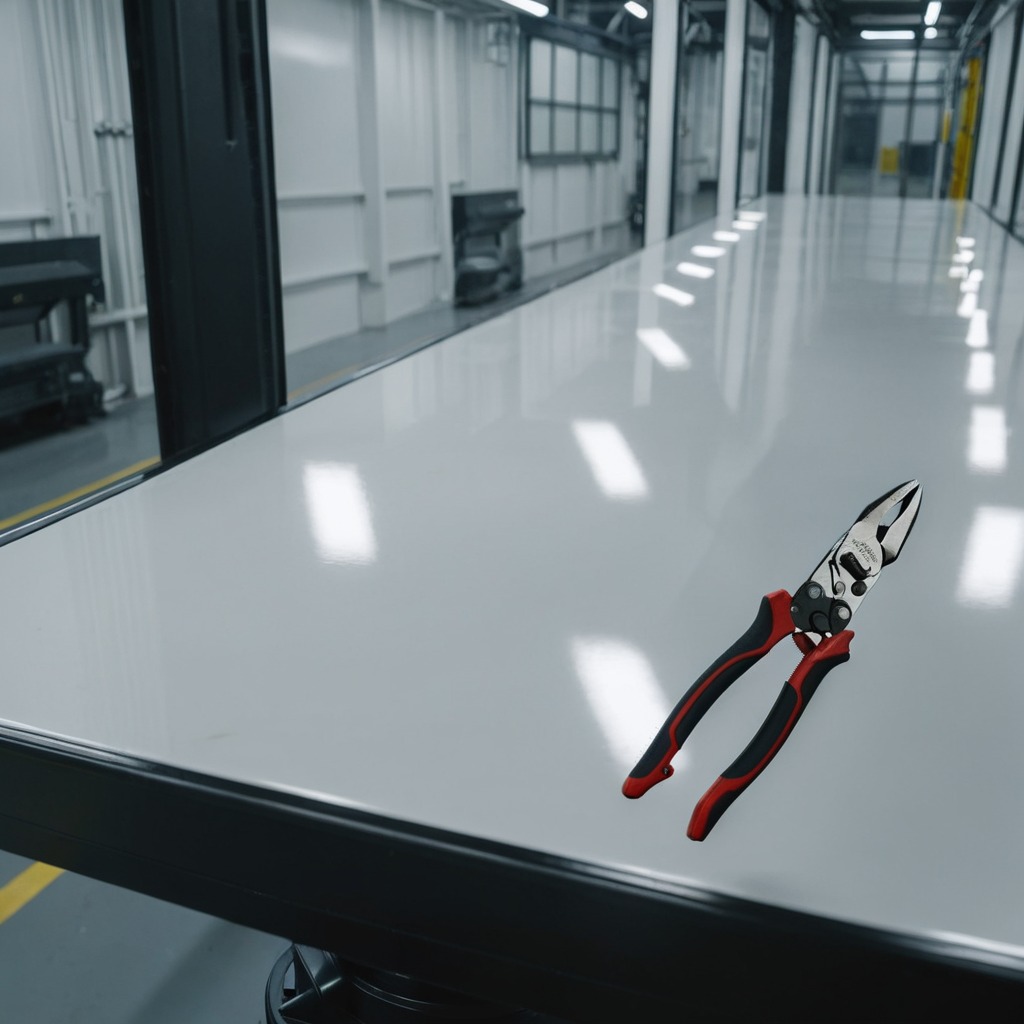
A plier is lying on a table in a ship maintenance bay.